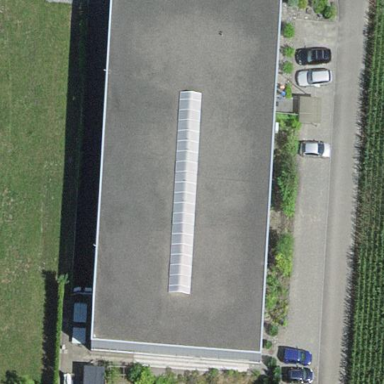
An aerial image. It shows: Industrial building.